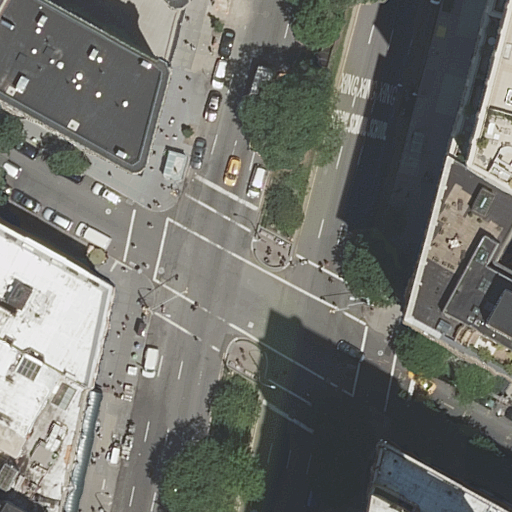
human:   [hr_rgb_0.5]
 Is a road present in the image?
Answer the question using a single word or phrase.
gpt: yes

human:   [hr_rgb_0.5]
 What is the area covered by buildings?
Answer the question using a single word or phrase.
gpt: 4513m2

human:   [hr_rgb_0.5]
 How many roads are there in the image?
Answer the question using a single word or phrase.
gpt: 4

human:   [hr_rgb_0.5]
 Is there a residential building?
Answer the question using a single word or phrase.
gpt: yes

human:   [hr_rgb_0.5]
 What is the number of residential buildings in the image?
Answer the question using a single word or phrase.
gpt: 7

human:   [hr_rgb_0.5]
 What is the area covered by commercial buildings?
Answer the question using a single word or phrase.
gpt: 0m2

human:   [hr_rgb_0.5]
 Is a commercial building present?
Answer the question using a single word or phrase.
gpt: no

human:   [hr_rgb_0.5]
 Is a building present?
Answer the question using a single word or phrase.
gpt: yes

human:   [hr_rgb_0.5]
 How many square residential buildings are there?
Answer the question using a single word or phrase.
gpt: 0

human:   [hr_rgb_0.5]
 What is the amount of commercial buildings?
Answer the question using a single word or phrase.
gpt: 0

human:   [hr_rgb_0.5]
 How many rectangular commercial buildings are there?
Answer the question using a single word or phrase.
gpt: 0

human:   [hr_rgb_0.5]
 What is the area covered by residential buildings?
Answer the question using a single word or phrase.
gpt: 4513m2

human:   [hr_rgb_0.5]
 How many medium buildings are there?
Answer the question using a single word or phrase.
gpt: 3

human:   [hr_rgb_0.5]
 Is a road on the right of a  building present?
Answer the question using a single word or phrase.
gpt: yes

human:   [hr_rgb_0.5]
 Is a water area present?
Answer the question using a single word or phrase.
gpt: no

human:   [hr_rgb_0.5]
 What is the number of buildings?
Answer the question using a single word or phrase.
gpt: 7

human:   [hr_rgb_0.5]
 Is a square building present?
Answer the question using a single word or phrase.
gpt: no

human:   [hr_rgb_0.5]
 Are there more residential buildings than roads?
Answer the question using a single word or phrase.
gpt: yes

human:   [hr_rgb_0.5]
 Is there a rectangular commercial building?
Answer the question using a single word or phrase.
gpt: no

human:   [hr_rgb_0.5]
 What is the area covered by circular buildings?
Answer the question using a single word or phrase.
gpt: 0m2

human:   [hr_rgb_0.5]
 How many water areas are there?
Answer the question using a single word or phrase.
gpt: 0

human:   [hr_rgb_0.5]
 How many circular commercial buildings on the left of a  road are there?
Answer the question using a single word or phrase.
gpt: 0

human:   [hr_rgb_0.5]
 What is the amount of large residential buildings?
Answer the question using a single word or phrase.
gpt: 3

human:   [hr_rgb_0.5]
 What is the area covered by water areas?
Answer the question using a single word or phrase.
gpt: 0m2

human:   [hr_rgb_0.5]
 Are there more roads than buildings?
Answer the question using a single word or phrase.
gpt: no

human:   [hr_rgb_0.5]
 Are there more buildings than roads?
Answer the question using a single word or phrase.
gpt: yes

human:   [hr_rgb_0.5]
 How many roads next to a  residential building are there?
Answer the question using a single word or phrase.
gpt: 4

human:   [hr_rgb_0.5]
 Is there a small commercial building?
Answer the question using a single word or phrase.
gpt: no

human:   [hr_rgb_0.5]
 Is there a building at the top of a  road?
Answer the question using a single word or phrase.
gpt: yes

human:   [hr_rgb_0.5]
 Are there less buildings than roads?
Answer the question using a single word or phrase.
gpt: no

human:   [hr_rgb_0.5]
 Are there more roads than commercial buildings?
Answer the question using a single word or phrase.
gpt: yes

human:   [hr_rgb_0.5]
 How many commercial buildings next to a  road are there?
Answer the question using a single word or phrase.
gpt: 0

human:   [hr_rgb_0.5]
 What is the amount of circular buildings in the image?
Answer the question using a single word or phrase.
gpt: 0

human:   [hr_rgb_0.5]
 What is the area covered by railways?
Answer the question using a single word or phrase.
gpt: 0m2

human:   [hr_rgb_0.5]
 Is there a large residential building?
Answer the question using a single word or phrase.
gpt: yes

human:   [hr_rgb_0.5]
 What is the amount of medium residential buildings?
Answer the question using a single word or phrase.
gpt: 3

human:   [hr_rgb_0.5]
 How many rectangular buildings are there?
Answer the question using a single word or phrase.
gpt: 3

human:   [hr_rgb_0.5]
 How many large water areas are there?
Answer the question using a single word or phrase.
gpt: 0

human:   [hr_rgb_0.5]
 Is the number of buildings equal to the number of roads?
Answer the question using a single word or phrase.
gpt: no

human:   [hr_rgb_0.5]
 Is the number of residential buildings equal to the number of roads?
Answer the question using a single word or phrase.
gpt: no

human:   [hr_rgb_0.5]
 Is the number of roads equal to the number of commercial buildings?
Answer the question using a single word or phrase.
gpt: no

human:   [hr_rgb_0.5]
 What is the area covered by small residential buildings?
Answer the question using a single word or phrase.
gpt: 24m2

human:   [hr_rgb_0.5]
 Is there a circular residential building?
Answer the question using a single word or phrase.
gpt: no

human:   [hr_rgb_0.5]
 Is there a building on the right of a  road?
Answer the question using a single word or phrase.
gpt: yes

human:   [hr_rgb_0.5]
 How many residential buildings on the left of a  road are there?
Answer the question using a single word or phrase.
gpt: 4

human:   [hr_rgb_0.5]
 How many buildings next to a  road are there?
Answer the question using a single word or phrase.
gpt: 7

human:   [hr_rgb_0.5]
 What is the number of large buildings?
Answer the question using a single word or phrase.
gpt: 3

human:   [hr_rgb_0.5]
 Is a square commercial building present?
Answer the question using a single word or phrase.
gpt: no

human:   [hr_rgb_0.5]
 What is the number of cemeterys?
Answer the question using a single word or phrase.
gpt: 0

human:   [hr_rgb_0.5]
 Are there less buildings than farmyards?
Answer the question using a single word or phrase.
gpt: no

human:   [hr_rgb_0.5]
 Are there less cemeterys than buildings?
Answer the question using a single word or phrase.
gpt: yes

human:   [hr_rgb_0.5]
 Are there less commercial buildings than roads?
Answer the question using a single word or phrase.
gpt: yes

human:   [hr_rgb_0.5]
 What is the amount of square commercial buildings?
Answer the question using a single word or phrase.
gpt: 0

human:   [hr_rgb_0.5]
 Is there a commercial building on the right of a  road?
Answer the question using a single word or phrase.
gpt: no

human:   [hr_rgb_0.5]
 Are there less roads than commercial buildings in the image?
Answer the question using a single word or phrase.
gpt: no

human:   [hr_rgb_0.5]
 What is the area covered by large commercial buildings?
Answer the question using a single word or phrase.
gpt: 0m2

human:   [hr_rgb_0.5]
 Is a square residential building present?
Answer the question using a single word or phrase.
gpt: no

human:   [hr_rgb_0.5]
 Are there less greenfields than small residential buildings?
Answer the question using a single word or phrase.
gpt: yes

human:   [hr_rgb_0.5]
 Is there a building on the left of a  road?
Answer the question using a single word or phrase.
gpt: yes

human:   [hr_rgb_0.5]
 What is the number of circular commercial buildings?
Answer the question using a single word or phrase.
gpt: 0

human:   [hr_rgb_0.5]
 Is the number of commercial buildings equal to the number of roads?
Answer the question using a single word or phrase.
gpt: no

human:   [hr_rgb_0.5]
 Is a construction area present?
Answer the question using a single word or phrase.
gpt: no

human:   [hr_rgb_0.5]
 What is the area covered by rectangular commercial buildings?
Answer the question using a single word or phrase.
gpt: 0m2

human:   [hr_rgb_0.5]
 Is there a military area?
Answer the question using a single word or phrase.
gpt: no